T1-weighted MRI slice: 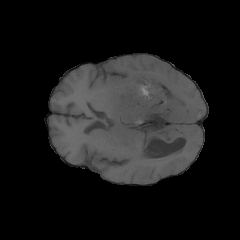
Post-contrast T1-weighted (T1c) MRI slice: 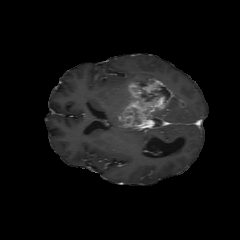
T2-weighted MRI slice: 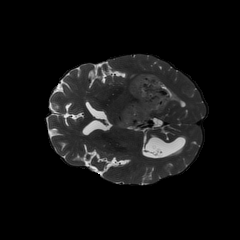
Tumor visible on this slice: yes